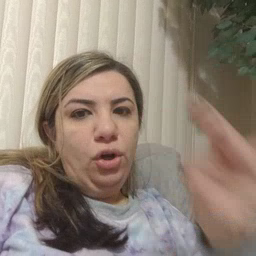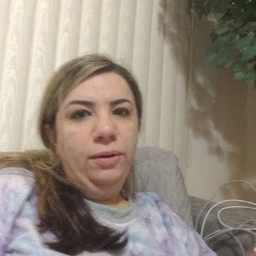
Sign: fall